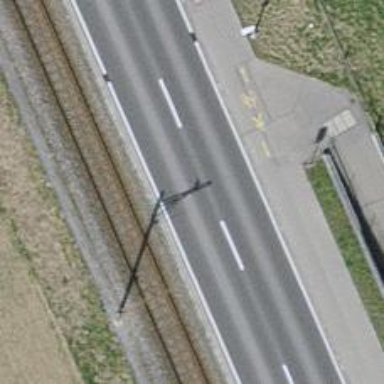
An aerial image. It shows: Primary highway with asphalt cycle track on the right side.